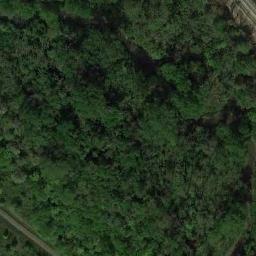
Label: forest